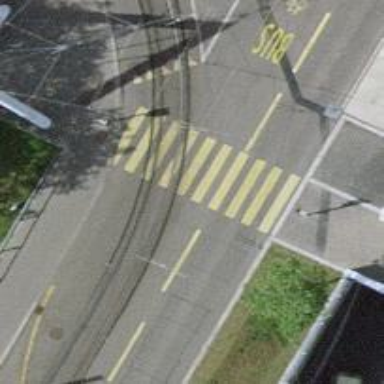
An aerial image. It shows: Asphalt road marked as primary highway with share busway on the right for cyclists.